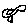
Label: bird